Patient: sex M, age 65
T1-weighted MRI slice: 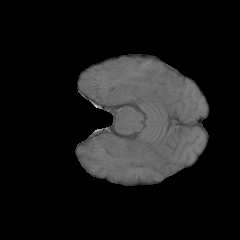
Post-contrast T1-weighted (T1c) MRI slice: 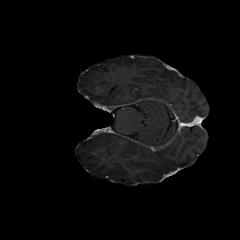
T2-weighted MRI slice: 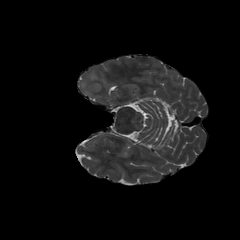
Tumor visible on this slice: no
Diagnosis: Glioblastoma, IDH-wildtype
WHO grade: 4